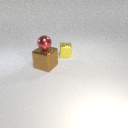
small red metal sphere above large brown metal cube